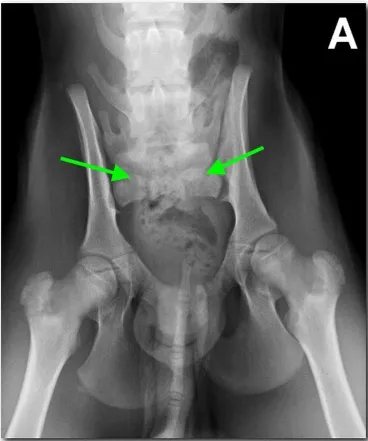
Dog 2, radiographic study with a ventro-dorsal projection of the pelvis performed at 3 months of age.
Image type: radiology (x_ray)